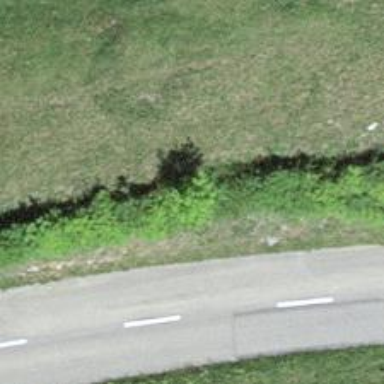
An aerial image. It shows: Hedge barrier.